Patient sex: M
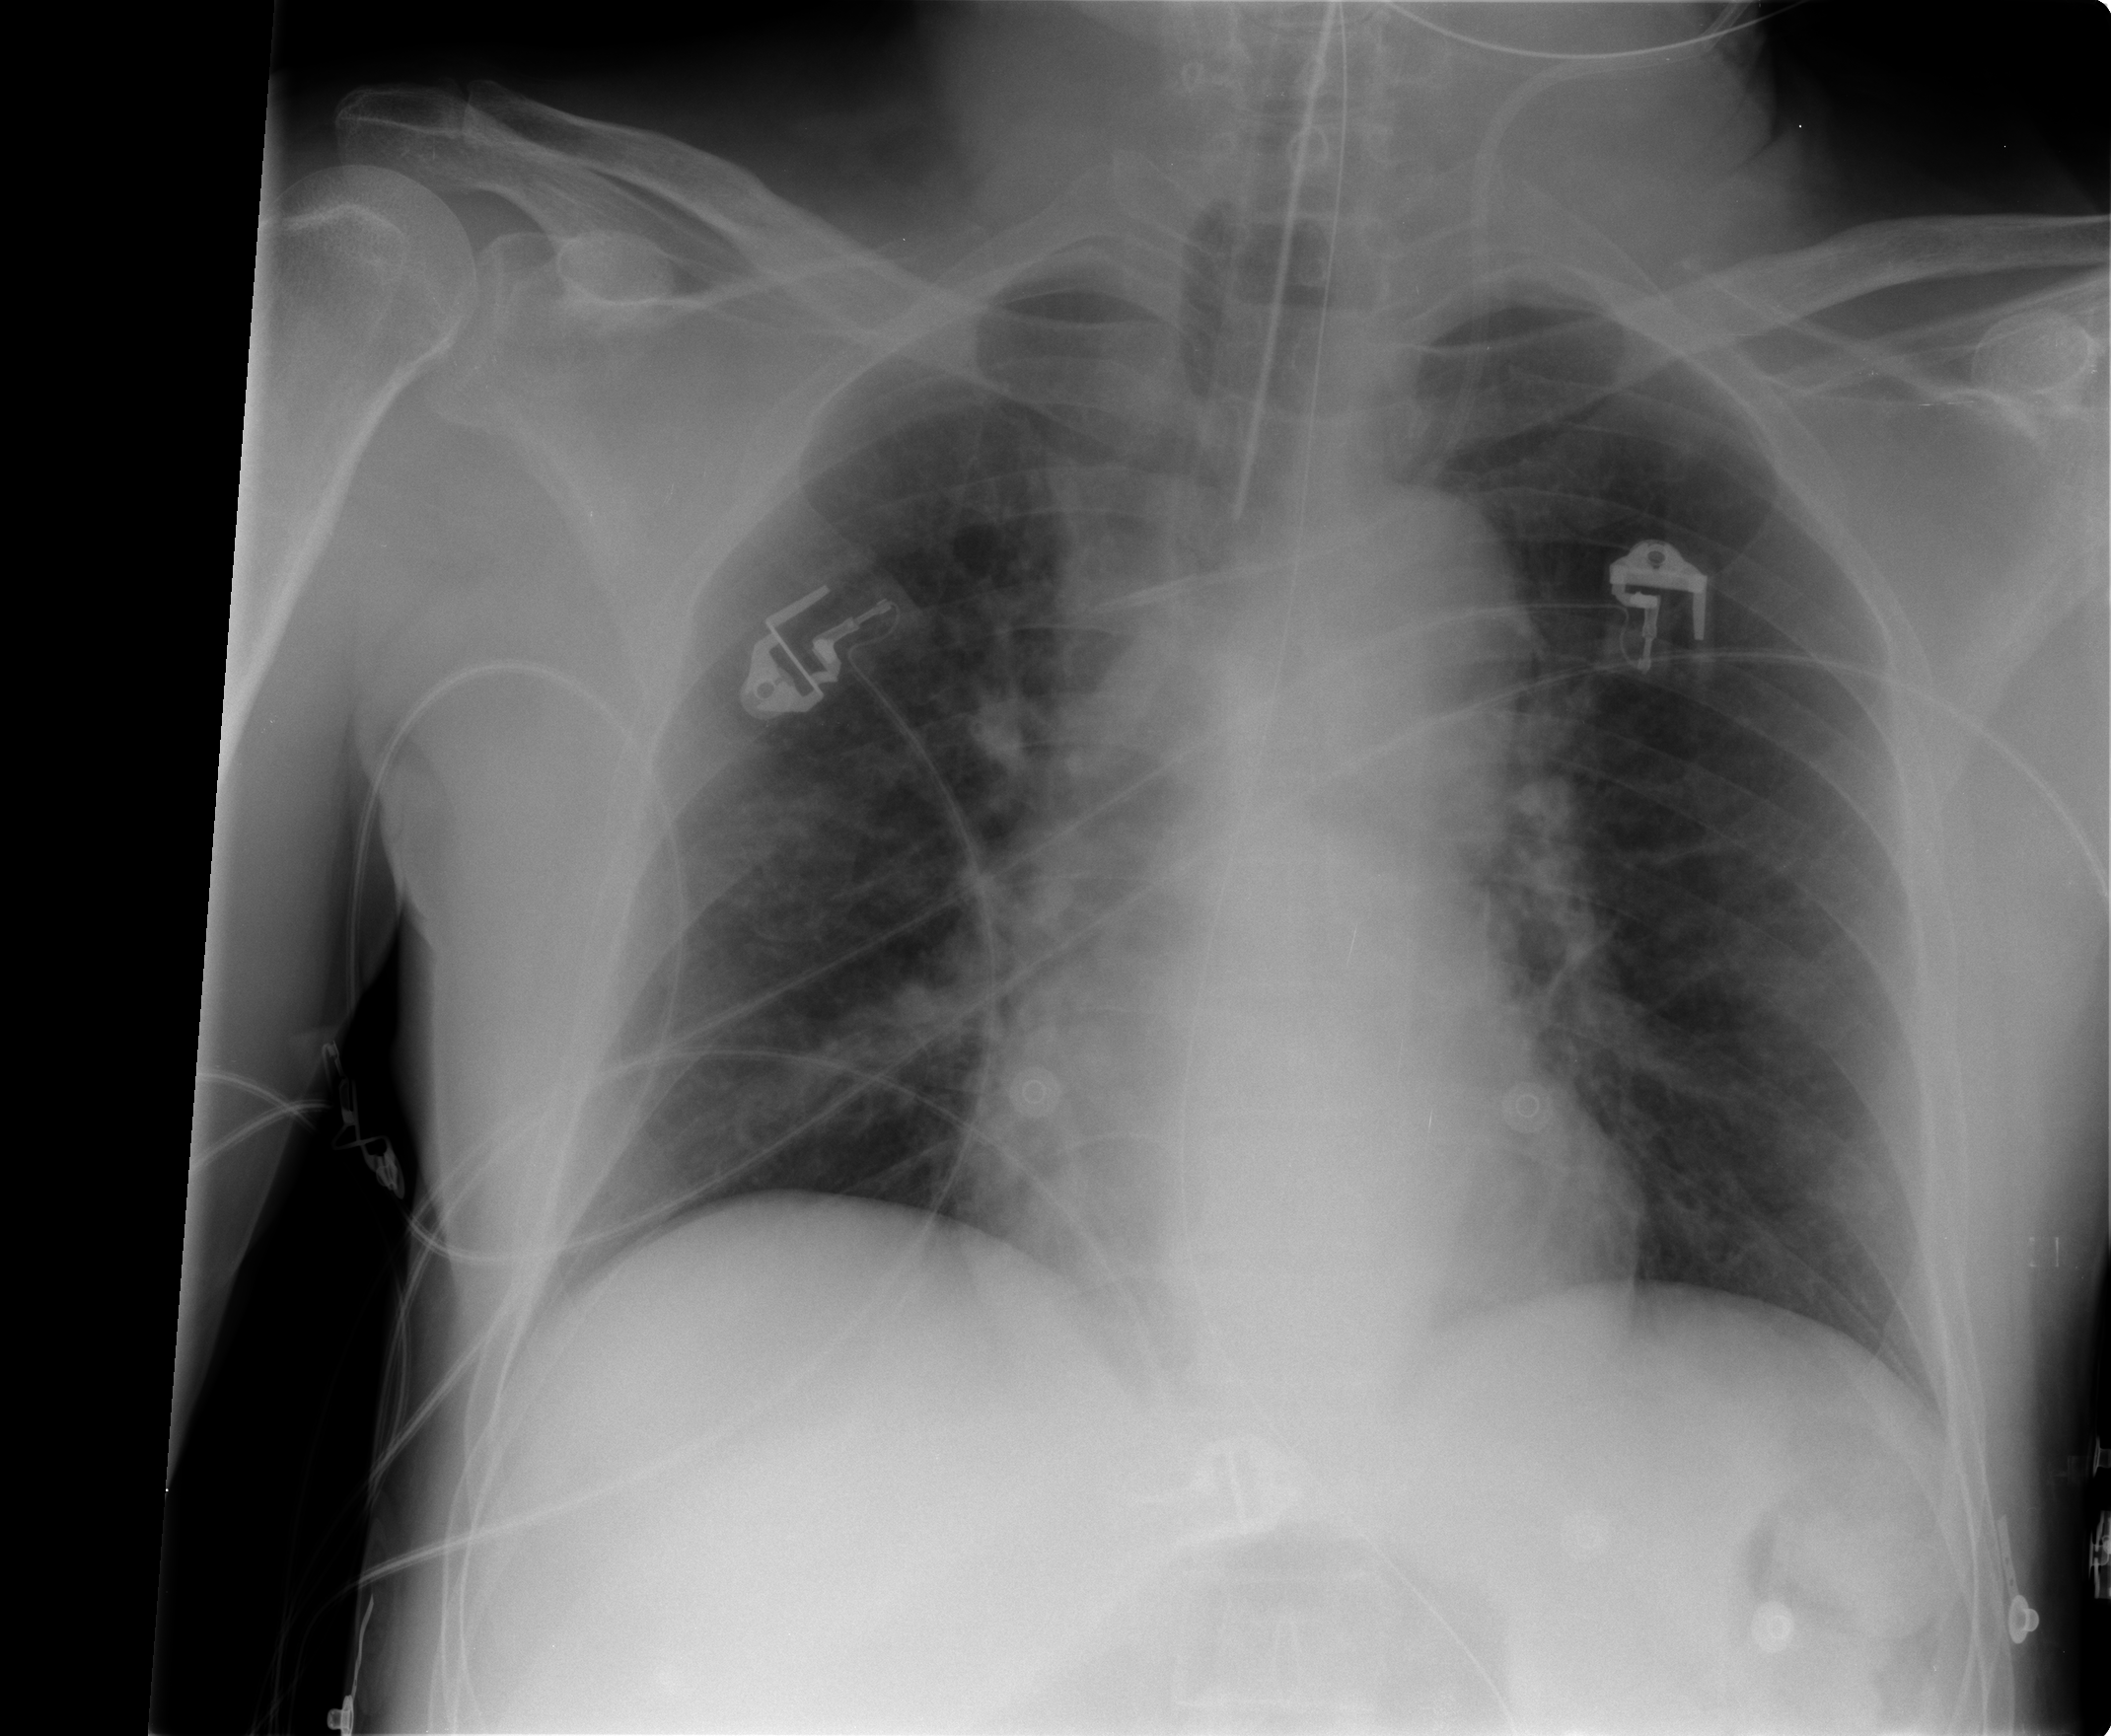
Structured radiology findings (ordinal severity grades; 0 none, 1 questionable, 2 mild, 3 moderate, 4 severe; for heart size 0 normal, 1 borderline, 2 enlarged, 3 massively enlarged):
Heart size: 0
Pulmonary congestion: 1
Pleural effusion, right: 0
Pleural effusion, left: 0
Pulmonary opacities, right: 1
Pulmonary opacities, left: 0
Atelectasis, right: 2
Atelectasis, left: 0